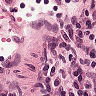
Metastatic tissue present: no